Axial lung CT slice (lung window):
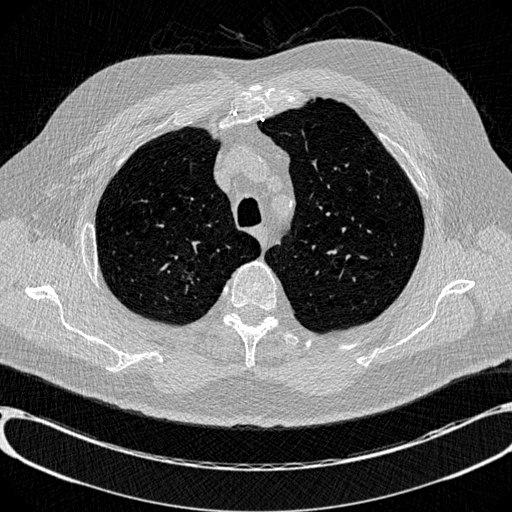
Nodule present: no